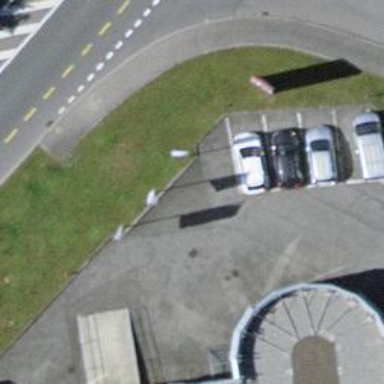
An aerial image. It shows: Advertising flagpole is visible.